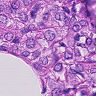
Metastatic tissue present: yes